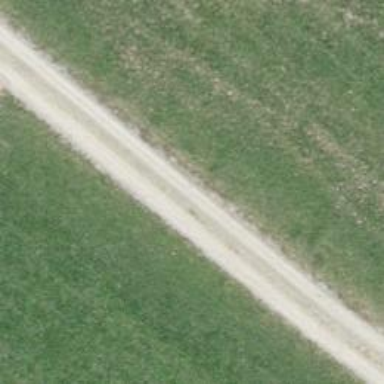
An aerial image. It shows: Track with grade 2 gravel surface.